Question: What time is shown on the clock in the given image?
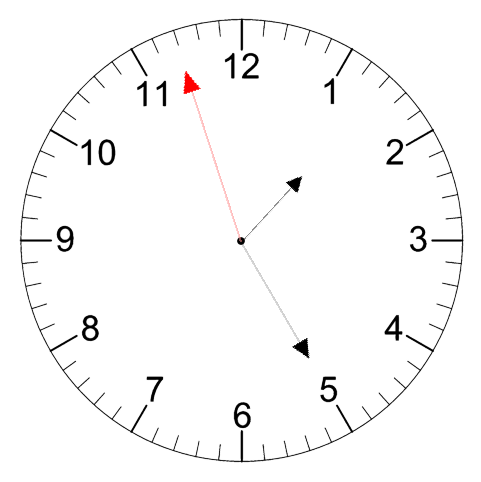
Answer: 01:24:57